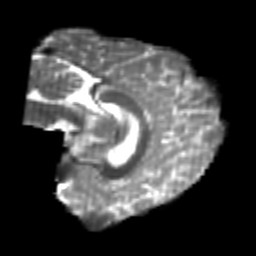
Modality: T2w
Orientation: sagittal
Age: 20
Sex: male
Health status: healthy
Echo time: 0.074 s